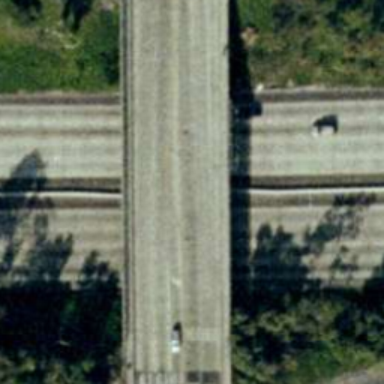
An overpass with a road go across another two roads vertically .